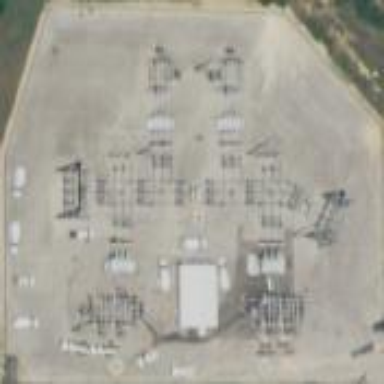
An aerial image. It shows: Industrial power substation enclosed by fence.